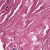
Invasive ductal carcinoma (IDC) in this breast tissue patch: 0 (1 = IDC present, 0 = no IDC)